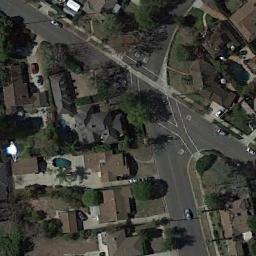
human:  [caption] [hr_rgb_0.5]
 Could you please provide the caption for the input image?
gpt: There are several moving vehicles on the slanted intersection of the intersection, And there are many buildings and some trees around the intersection .

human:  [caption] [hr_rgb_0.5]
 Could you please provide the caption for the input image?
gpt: There are cars at the crossroads .

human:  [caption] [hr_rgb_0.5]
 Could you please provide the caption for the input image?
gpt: There are many buildings beside the intersection .

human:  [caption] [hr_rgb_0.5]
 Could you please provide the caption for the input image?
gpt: A tilted intersection with sparse traffic located in a dense residential area .

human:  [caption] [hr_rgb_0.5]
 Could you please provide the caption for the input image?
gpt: There are many brown buildings and green trees around the intersection .